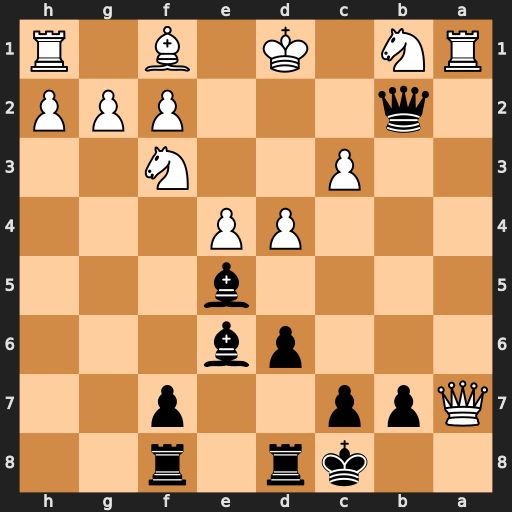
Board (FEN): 2kr1r2/Qpp2p2/3pb3/4b3/3PP3/2P2N2/1q3PPP/RN1K1B1R
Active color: b
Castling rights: -
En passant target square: -
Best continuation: Bb3+ Ke1 Qc1+ Ke2 Bc4#